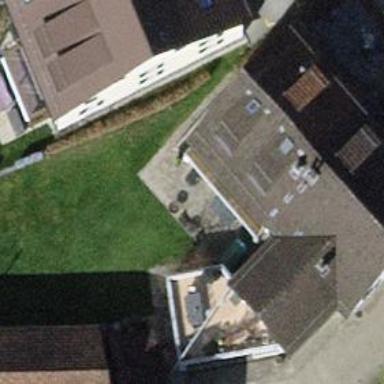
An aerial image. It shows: Gabled roof apartment building with tile roofing.